Question: I have a.
I define the line as a 3d line with constant height and I thought that with this method I have the possibility to overplot them one to another but, unfortunately, I failed.
I realized in fact that the density map routine in gnuplot take the points of the line too.
This is my script:
'''
reset
#set terminal pngcairo size 800,500 enhanced font 'Verdana,14'
#set output "map.png"
set title 'Map'
m_star=1.054
m_1=<PHONE>
m_3=<PHONE>
fact1 = (m_star+m_1)**0.5
fact2 = (m_star+m_3)**0.5
set pm3d map interpolate 1,1
set xrange [50.22:52.27]
set yrange [30.29:31.17]
splot "file.txt" u (fact1)*(($1)**(-1.5)):(fact2)*(($2)**(-1.5)):6 notitle , "line.txt" notitle
'''
And here the two files: <URL>.
It is possible to overplot them, in gnuplot?
Thanks a lot for your help !
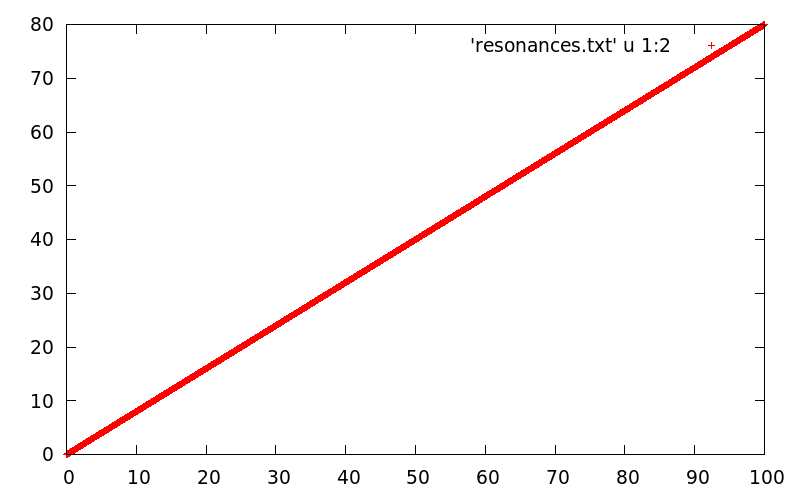
Answer: If you 'set pm3d', this style is used for all plots unless you explicitely specify a different plotting style. So you must use
'''
splot "file.txt" u (fact1)*(($1)**(-1.5)):(fact2)*(($2)**(-1.5)):6 , "line.txt" with lines
'''
in order to plot 'line.txt' as line: